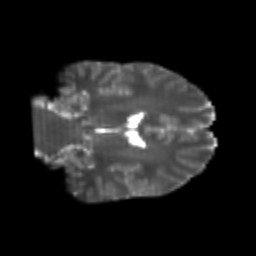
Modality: T2w
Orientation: coronal
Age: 21
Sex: male
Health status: healthy
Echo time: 0.074 s